Aerial crown-view tile of a tropical tree (Barro Colorado Island, Panama), acquired 20240611:
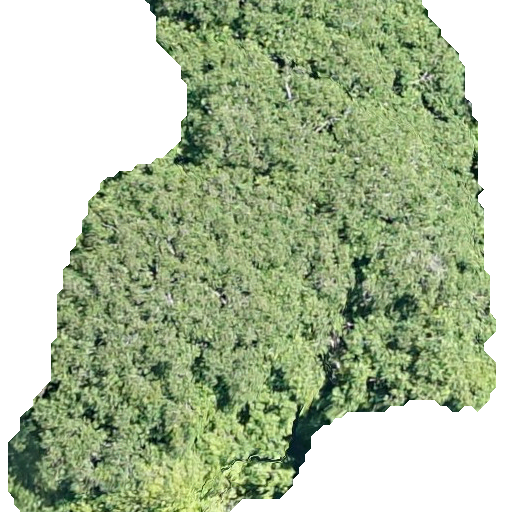
Species: Dipteryx oleifera
GBIF accepted scientific name: Dipteryx oleifera
Crown area: 330.182 m²